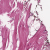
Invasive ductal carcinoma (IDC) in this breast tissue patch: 0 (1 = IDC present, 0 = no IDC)